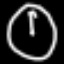
Label: clock